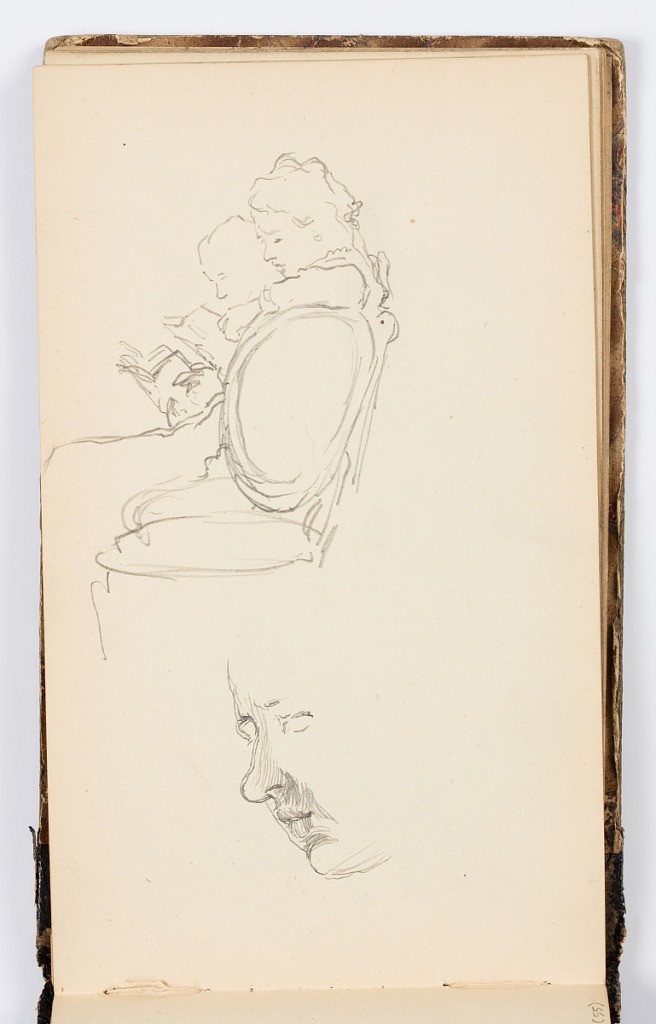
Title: Sketchbook Page
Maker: Kenyon Cox, American, 1856–1919
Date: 1875
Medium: Graphite on paper
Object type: Sketchbook folio
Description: Sketches of two figures reading. Below, face in profile.